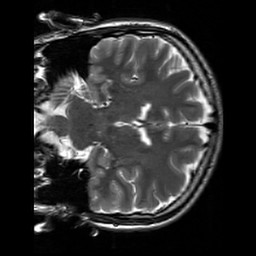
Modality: T2w
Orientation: coronal
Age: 31
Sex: male
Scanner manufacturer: siemens
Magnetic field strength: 3 T
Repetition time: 7 s
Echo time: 0.09 s